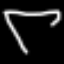
Label: diamond